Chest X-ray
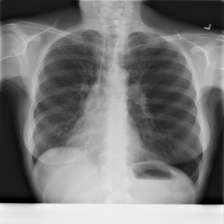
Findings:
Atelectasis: negative
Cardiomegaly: negative
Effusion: negative
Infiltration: negative
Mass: negative
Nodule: negative
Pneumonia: negative
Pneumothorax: negative
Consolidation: negative
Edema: negative
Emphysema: negative
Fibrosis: negative
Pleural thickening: negative
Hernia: negative